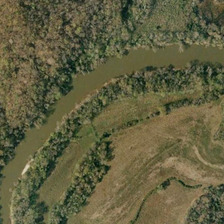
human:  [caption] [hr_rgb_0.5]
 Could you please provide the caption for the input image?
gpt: many green trees are in two sides of a curved green river .

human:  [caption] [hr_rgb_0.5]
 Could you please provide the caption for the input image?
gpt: many green trees are in two sides of a curved green river .

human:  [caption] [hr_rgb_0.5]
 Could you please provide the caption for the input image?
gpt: many green trees are in two sides of a curved green river .

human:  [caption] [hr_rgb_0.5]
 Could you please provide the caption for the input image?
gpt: many green trees are in two sides of a curved green river .

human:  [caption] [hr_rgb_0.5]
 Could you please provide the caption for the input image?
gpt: many green trees are in two sides of a curved green river .